Aerial crown-view tile of a tropical tree (Barro Colorado Island, Panama), acquired 20240918:
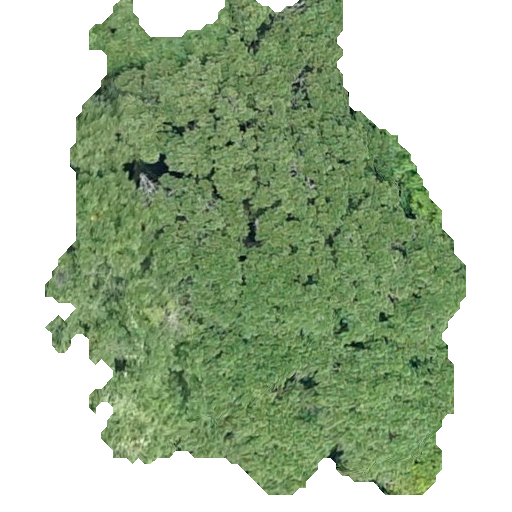
Species: Sloanea terniflora
GBIF accepted scientific name: Sloanea terniflora
Crown area: 237.839 m²